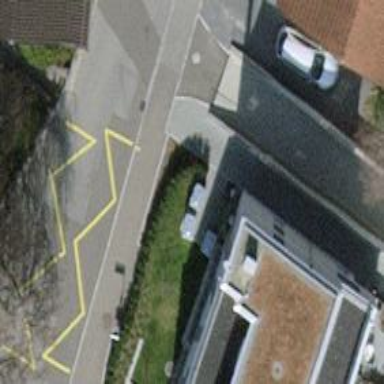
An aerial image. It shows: Bus stop with platform for public transport.